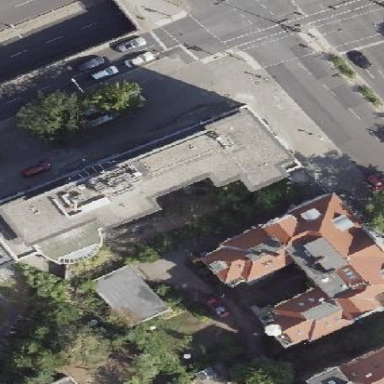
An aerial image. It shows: Student accommodation building with apartments.